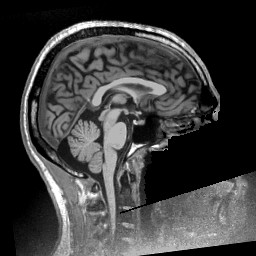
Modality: T1w
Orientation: sagittal
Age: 39
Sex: male